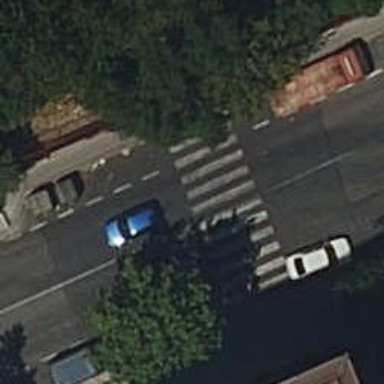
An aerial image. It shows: Marked road crossing with visible crossing markings.